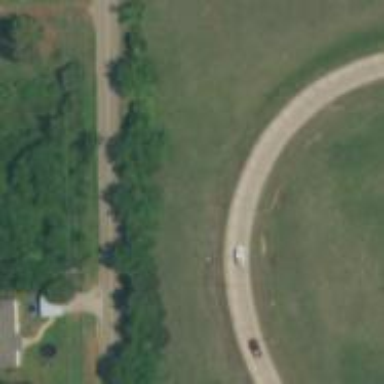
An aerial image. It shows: Trunk link highway.